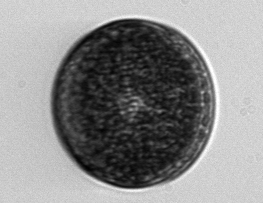
Label: Coscinodiscus